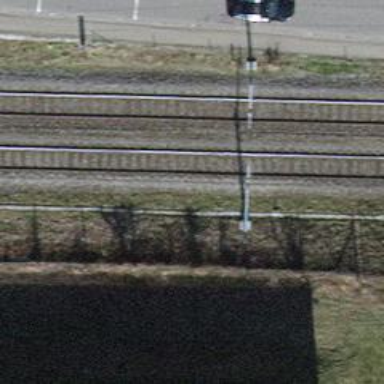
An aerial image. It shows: Railway milestone.